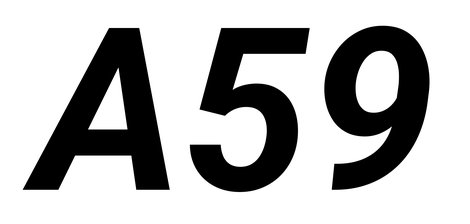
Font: Roboto-Italic_Bold_Italic